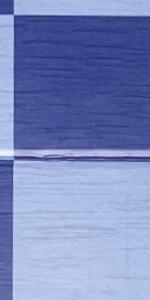
Label: Empty